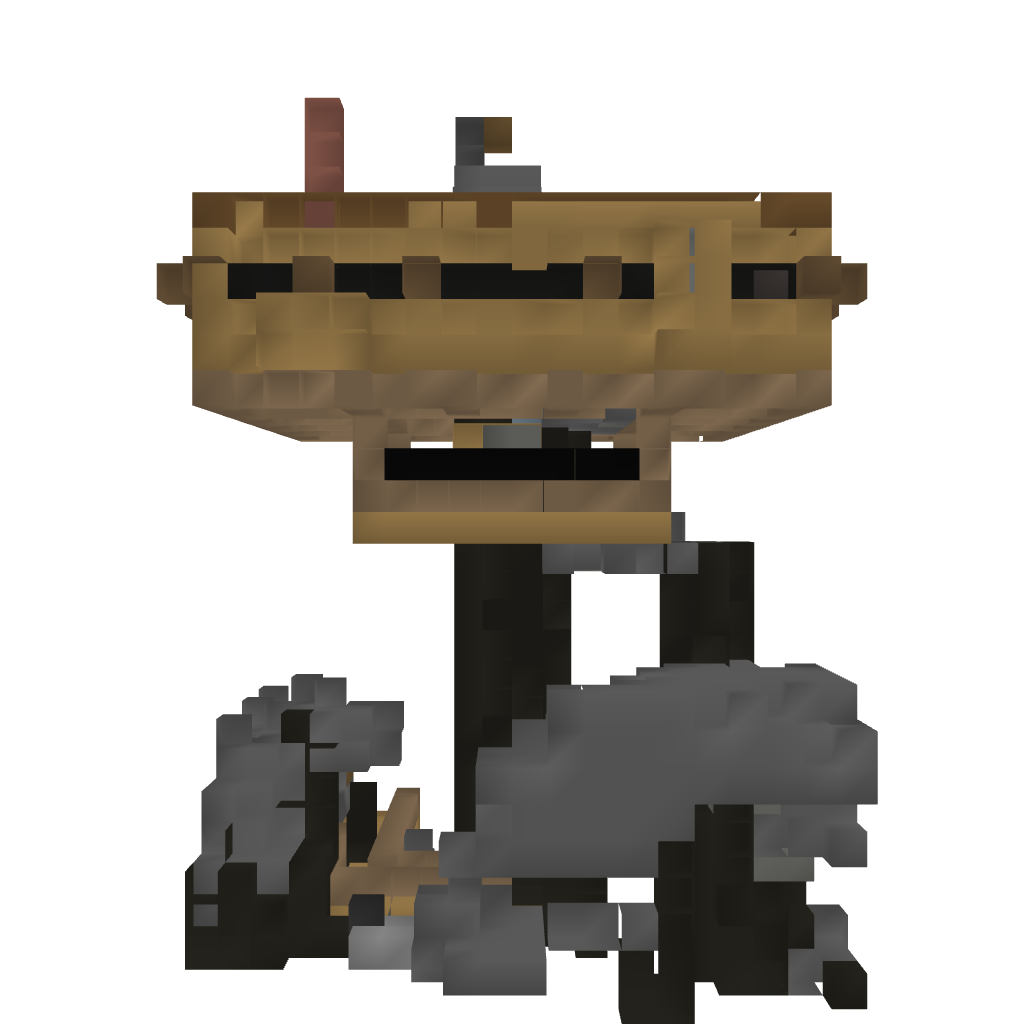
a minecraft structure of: Tree House